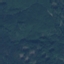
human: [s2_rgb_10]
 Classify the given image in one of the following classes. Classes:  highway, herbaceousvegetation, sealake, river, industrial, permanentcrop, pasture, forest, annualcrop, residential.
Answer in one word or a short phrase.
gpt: Forest